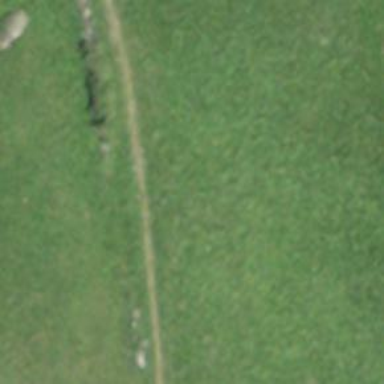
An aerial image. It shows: Unpaved path.